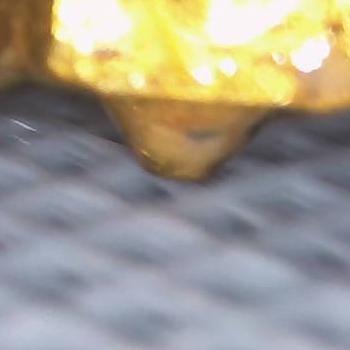
Flow rate: 208%